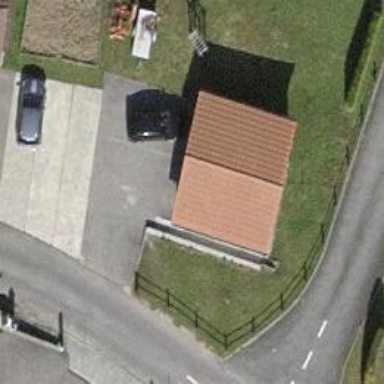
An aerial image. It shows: Group of garages.